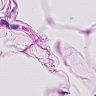
Metastatic tissue present: no